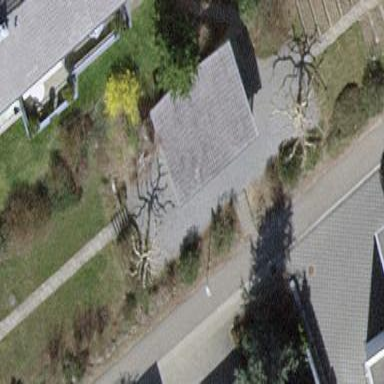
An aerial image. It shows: Shed.